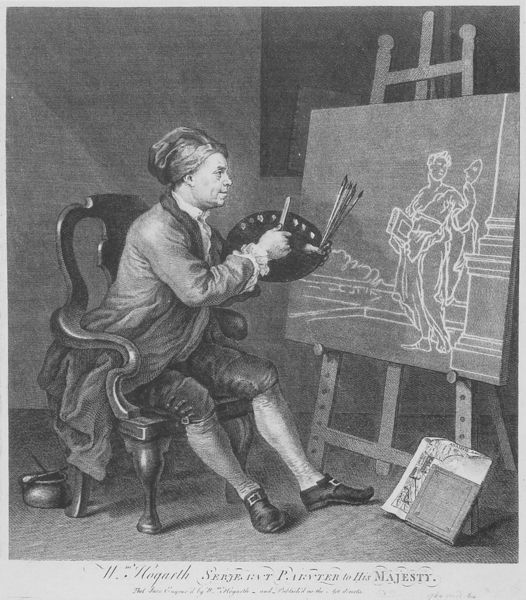
Titel: Hogarth Painting the Comic Muse (third state)
Künstler: William Hogarth
Institution: London, British Museum
Schlagwörter: hut, kreide, skizze, stuhl, zeichnung, haube, jacke, mütze, sessel, theater, schrift, lehne, graphik, tafel, maler, staffelei, schnalle, strümpfe, schwarz weiß, künstler, text, leinwand, schuh, palette, pinsel, kopie, untertitel, kupferstich, kupherstich, majesty